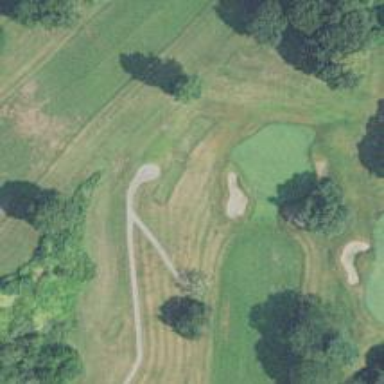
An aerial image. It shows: Path for both roads and golfers.